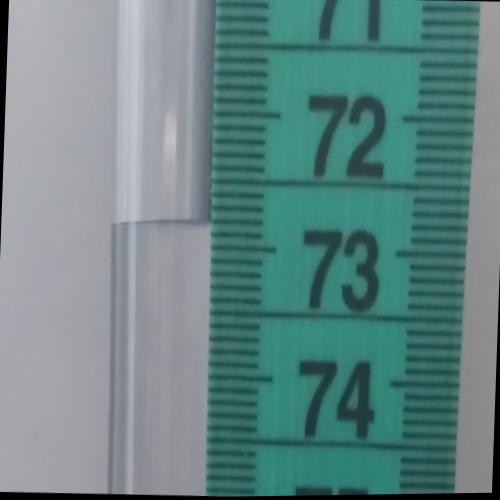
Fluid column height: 72.8 cm